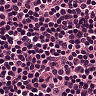
Metastatic tissue present: no